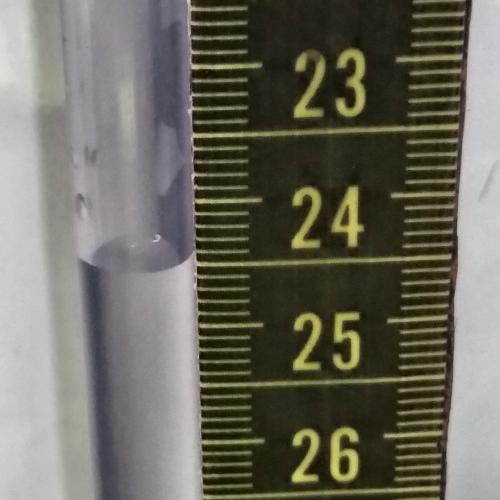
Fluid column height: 24.5 cm